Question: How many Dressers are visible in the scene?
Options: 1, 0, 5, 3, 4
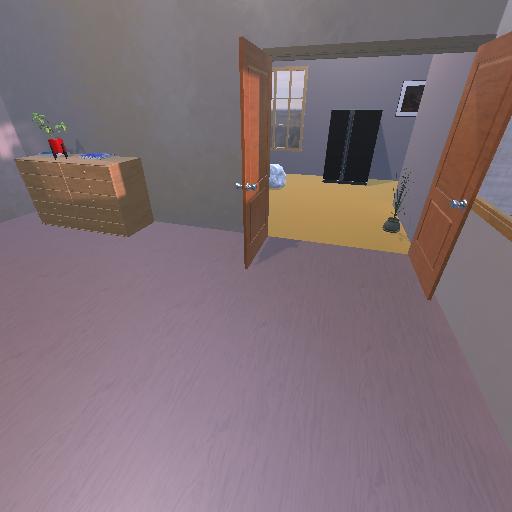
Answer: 1